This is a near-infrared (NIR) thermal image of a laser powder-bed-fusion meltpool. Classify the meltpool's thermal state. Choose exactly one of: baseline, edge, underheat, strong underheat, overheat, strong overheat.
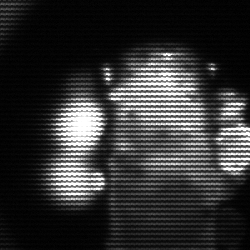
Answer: strong underheat